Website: apple
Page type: customer-info-address
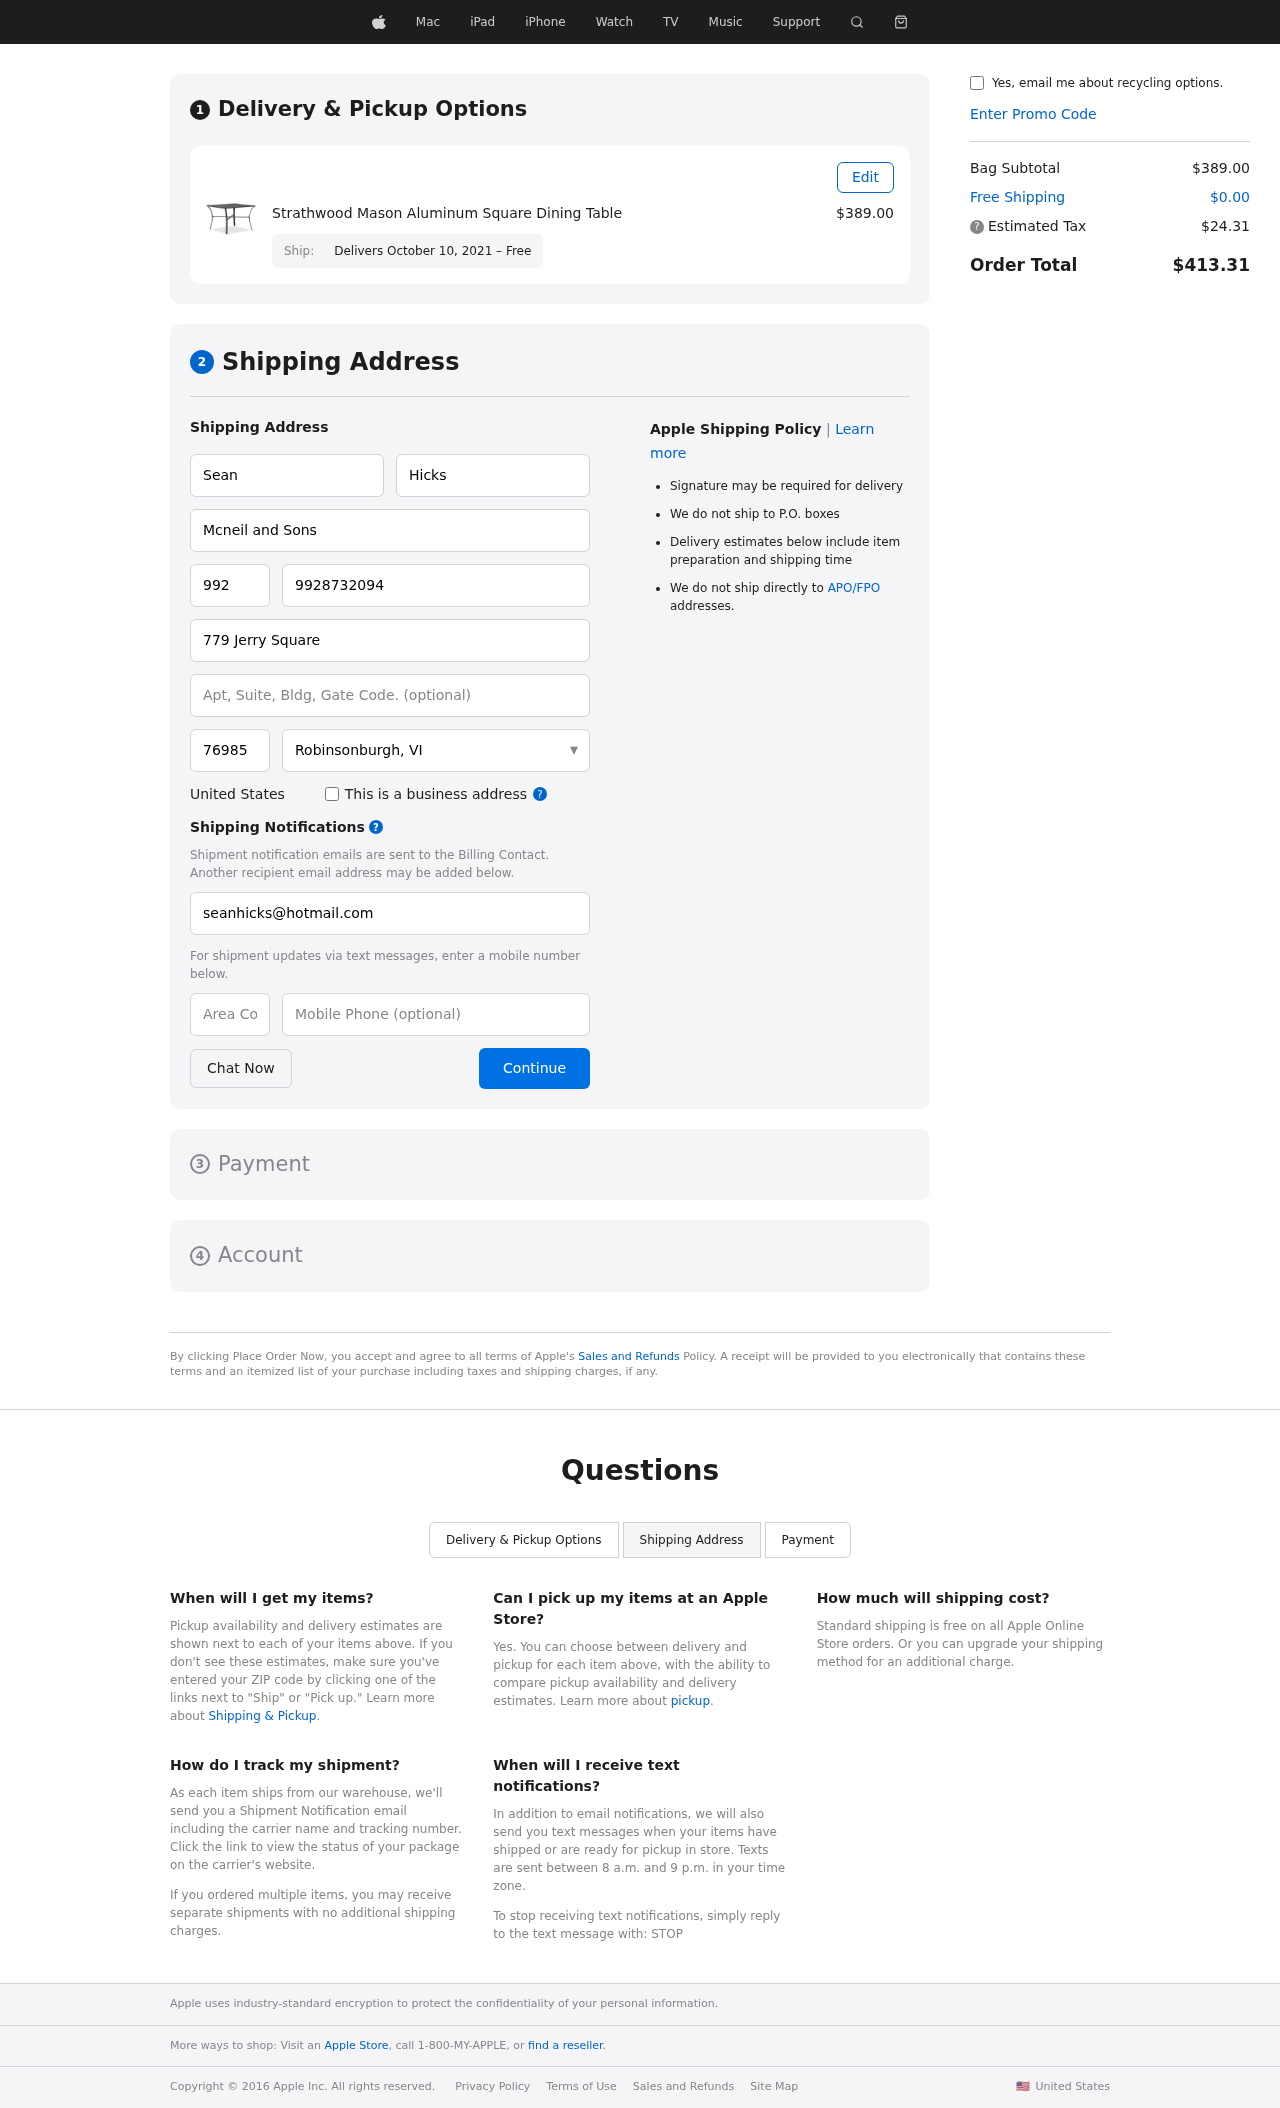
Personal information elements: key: PII_CITY_STATE
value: Robinsonburgh, VI
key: PII_COMPANY
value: Mcneil and Sons
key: PII_COUNTRY
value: United States
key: PII_EMAIL
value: seanhicks@hotmail.com
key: PII_FIRSTNAME
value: Sean
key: PII_LASTNAME
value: Hicks
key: PII_PHONE
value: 9928732094
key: PII_PHONE_AREA
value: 992
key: PII_POSTCODE
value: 76985
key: PII_STREET
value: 779 Jerry Square
Product elements: key: PRODUCT1_NAME
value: Strathwood Mason Aluminum Square Dining Table
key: PRODUCT1_PRICE
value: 389
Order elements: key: ORDER_DELIVERY_DATE
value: Delivers October 10, 2021 – Free
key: ORDER_SUBTOTAL
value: $389.00
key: ORDER_SHIPPING_COST
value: $0.00
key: ORDER_TAX
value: $24.31
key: ORDER_TOTAL
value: $413.31